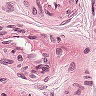
Metastatic tissue present: yes